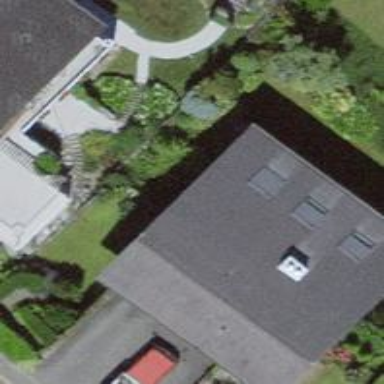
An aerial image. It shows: Residential building.